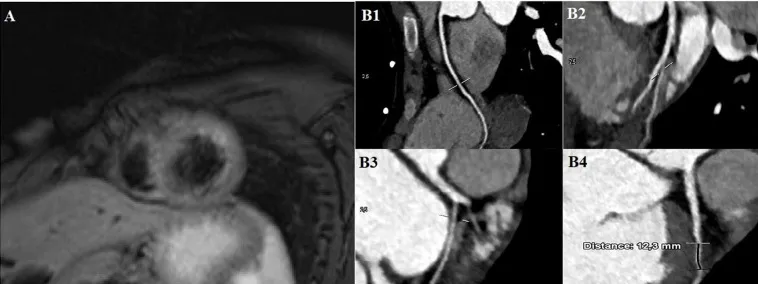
(A) Cardiac contrast-enhancement magnetic resonance imaging demonstrates an increase of T2 signal on anterior left ventricular wall. (B1-B4) Coronary computed tomography reveals a right dominant coronary artery (B1), left common trunk coronary artery (B2), left circumflex coronary artery (B3) and left anterior descending (LAD) coronary artery (B4) without any dissection, lumen obstruction or anatomical variants. A tract of LAD coronary artery runs through the width of the myocardial wall for 12.3 mm and with a parietal thickness of 1.4 mm (B4).
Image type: radiology (ct)